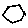
Label: hexagon